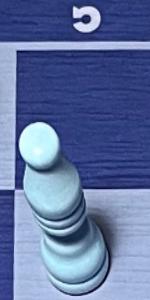
Label: Bishop_White